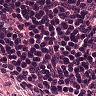
Metastatic tissue present: no